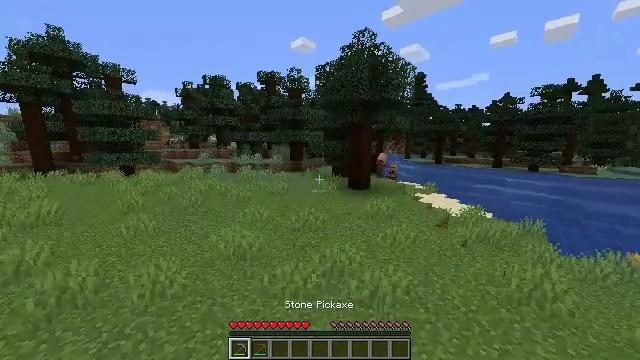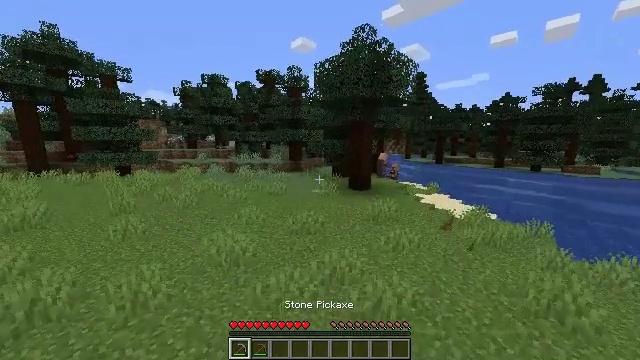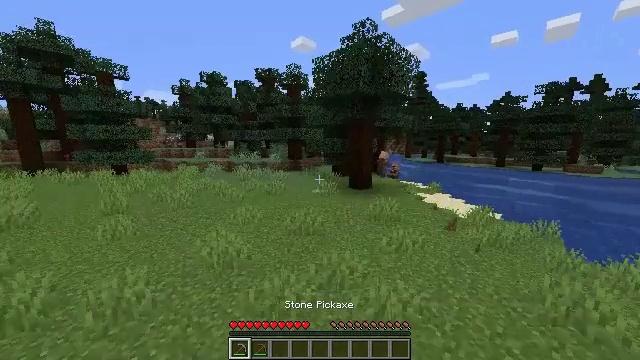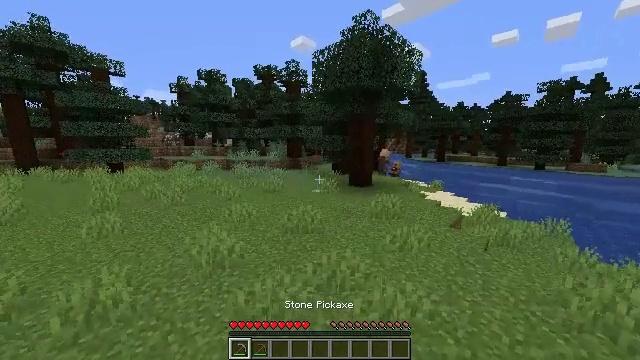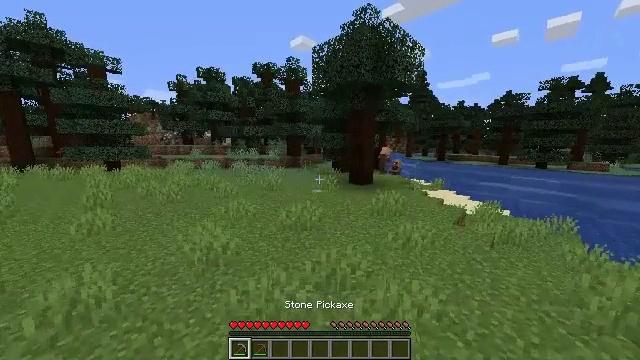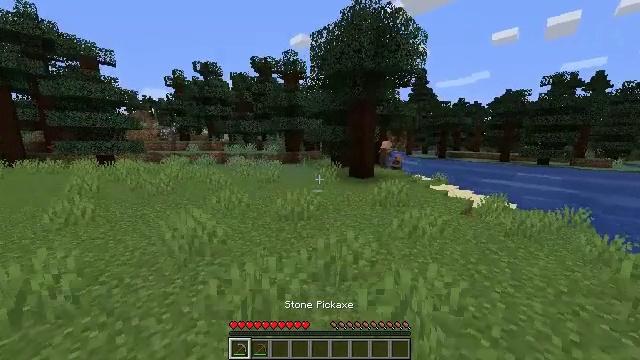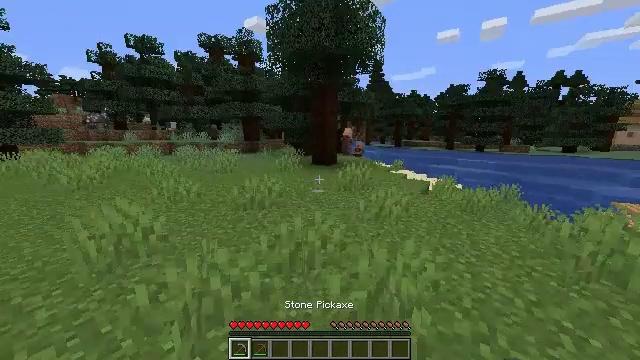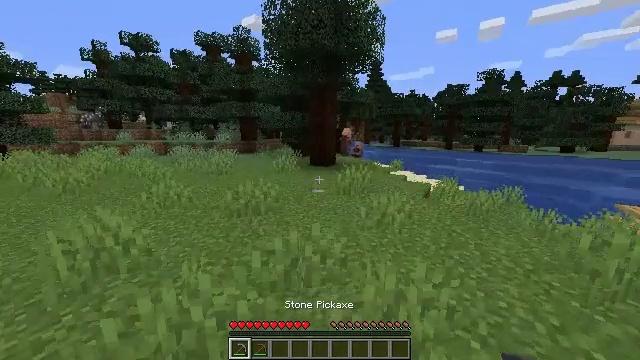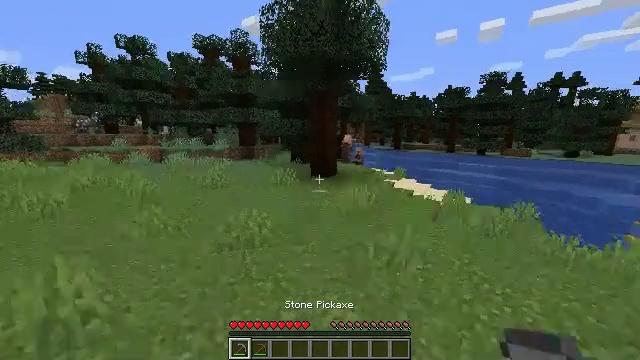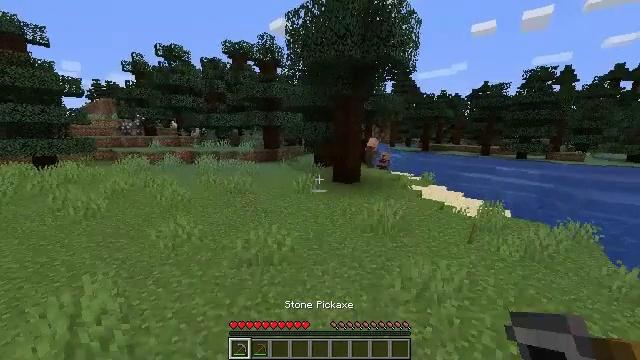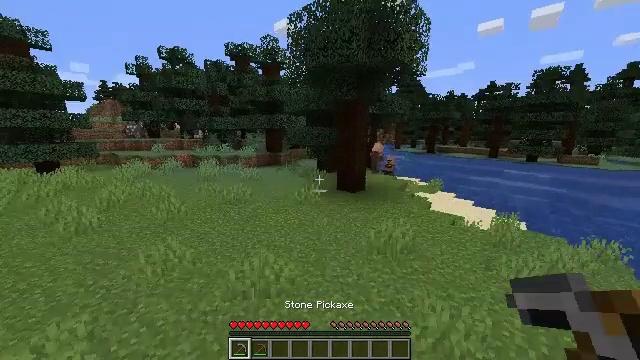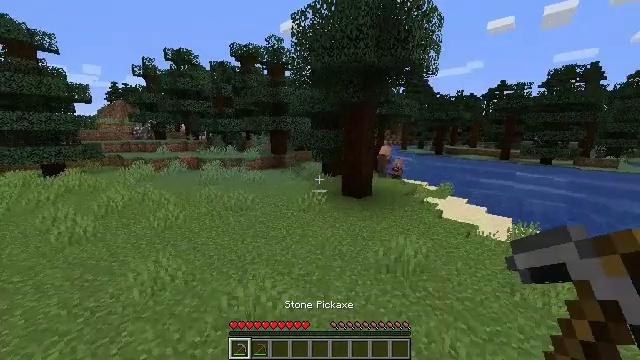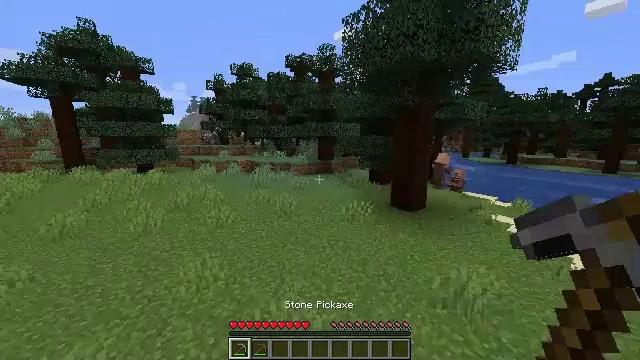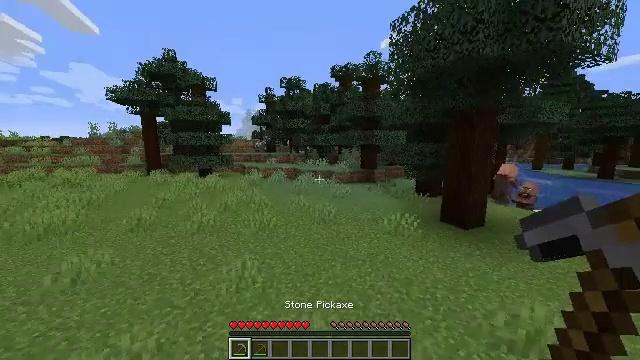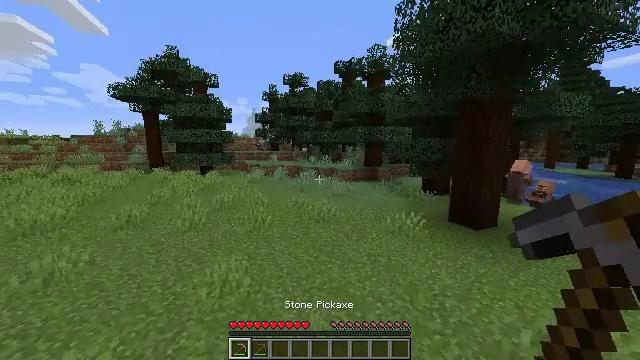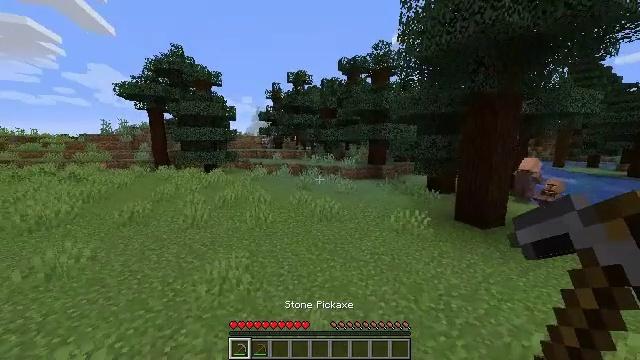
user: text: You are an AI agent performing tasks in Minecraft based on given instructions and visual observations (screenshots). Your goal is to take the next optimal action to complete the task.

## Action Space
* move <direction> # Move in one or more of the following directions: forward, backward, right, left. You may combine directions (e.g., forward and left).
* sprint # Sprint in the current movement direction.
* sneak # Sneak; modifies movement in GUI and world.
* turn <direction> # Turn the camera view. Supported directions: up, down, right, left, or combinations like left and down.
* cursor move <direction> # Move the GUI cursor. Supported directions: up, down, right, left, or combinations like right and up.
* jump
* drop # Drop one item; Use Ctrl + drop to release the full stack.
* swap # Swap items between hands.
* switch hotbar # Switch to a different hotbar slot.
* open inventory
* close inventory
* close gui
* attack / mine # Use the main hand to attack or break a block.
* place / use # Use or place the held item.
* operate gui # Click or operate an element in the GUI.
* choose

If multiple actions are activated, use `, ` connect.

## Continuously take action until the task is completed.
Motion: motion action
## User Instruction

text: Get the fletching table back into the inventory.
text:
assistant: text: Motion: move forward, jump
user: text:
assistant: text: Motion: move forward, sprint, jump
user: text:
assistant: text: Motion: move forward, sprint, jump
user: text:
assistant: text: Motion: move forward, sprint, jump
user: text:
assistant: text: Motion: move forward, sprint, jump
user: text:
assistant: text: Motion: move forward, sprint, turn right and down, jump
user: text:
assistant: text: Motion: move forward, sprint, jump
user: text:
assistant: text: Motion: move forward, sprint, jump
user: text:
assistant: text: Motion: move forward, sprint, turn left, jump
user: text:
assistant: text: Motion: move forward, sprint, turn left, jump
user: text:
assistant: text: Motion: move forward, sprint, turn left, jump
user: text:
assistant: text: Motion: move forward, sprint, turn left and up, jump
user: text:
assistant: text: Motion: move forward, sprint, turn left and up, jump
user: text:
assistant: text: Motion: move forward, sprint, turn left, jump
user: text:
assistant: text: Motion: move forward, sprint, turn left, jump
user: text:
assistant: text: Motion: move forward, sprint, jump
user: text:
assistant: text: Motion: move forward, sprint, jump
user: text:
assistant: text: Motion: move forward, sprint, jump
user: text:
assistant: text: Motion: move forward, sprint, jump
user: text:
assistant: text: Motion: move forward, sprint, jump
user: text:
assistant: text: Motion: move forward, sprint, jump
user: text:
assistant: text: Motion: move forward, sprint, jump
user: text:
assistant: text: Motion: move forward, sprint, jump
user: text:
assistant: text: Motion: move forward, sprint, jump
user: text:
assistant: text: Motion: move forward, sprint, jump
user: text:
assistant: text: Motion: move forward, sprint, jump
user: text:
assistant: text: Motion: move forward, sprint, jump
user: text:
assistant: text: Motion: move forward, sprint, jump
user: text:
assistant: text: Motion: move forward, sprint
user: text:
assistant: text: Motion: move forward, sprint